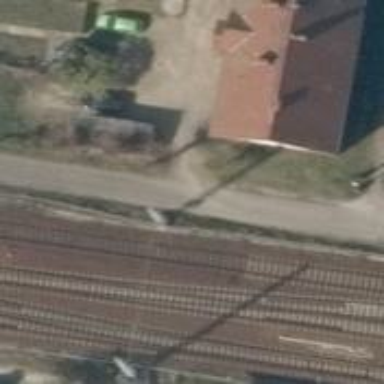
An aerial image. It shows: Milestone along the railway with catenary mast.